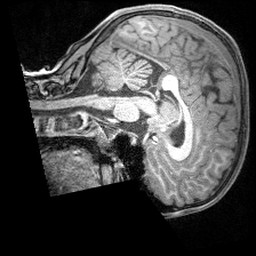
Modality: T1w
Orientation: sagittal
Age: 9
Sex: male
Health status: ill
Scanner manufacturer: siemens
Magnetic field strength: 3 T
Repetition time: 1.6 s
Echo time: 0.00179 s